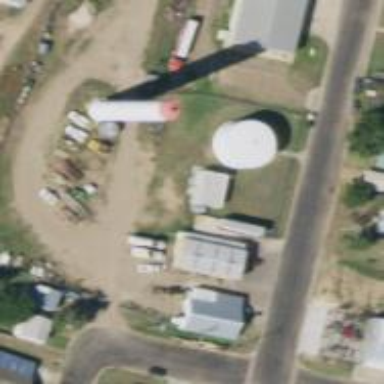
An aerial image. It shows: Storage tank with man-made structure.